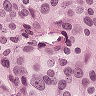
Metastatic tissue present: yes